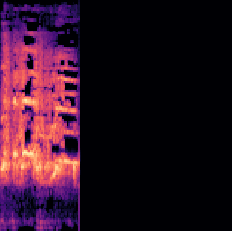
Sound class: Rooster